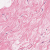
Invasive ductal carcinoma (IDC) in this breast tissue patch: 0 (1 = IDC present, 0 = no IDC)